Question:
I am following: <URL> and it was when during implementing the animation something went wrong. But I am not sure why:
Game1.cs (the only method I changed here was LoadContent()-method and UpdatePlayer()-method.
'''
using System;
using System.Collections.Generic;
using System.Linq;
using Microsoft.Xna.Framework;
using Microsoft.Xna.Framework.Audio;
using Microsoft.Xna.Framework.Content;
using Microsoft.Xna.Framework.GamerServices;
using Microsoft.Xna.Framework.Graphics;
using Microsoft.Xna.Framework.Input;
using Microsoft.Xna.Framework.Media;
using Microsoft.Xna.Framework.Input.Touch;
namespace Shooter
{
/// <summary>
/// This is the main type for your game
/// </summary>
public class Game1 : Microsoft.Xna.Framework.Game
{
GraphicsDeviceManager graphics;
SpriteBatch spriteBatch;
//Represents the player
Player player;
KeyboardState currentKeyboardState;
KeyboardState previousKeyboardState;
GamePadState currentGamePadState;
GamePadState previousGamePadState;
float playerMoveSpeed;
public Game1()
{
graphics = new GraphicsDeviceManager(this);
Content.RootDirectory = "Content";
}
/// <summary>
/// Allows the game to perform any initialization it needs to before starting to run.
/// This is where it can query for any required services and load any non-graphic
/// related content. Calling base.Initialize will enumerate through any components
/// and initialize them as well.
/// </summary>
protected override void Initialize()
{
// TODO: Add your initialization logic here
player = new Player();
playerMoveSpeed = 8.0f;
TouchPanel.EnabledGestures = GestureType.FreeDrag;
base.Initialize();
}
/// <summary>
/// LoadContent will be called once per game and is the place to load
/// all of your content.
/// </summary>
protected override void LoadContent()
{
// Create a new SpriteBatch, which can be used to draw textures.
spriteBatch = new SpriteBatch(GraphicsDevice);
// TODO: use this.Content to load your game content here
//Load the player resources
// Load the player resources
Animation playerAnimation = new Animation();
Texture2D playerTexture = Content.Load<Texture2D>("shipAnimation");
playerAnimation.Initialize(playerTexture, Vector2.Zero, 115, 69, 8, 30, Color.White, 1f, true);
Vector2 playerPosition = new Vector2(GraphicsDevice.Viewport.TitleSafeArea.X, GraphicsDevice.Viewport.TitleSafeArea.Y
+ GraphicsDevice.Viewport.TitleSafeArea.Height / 2);
player.Initialize(playerAnimation, playerPosition);
}
/// <summary>
/// UnloadContent will be called once per game and is the place to unload
/// all content.
/// </summary>
protected override void UnloadContent()
{
// TODO: Unload any non ContentManager content here
}
/// <summary>
/// Allows the game to run logic such as updating the world,
/// checking for collisions, gathering input, and playing audio.
/// </summary>
/// <param name="gameTime">Provides a snapshot of timing values.</param>
protected override void Update(GameTime gameTime)
{
// Allows the game to exit
if (GamePad.GetState(PlayerIndex.One).Buttons.Back == ButtonState.Pressed)
this.Exit();
previousGamePadState = currentGamePadState;
previousKeyboardState = currentKeyboardState;
currentKeyboardState = Keyboard.GetState();
currentGamePadState = GamePad.GetState(PlayerIndex.One);
UpdatePlayer(gameTime);
base.Update(gameTime);
}
private void UpdatePlayer(GameTime gameTime)
{
player.Update(gameTime);
player.Position.X += currentGamePadState.ThumbSticks.Left.X *playerMoveSpeed;
player.Position.Y -= currentGamePadState.ThumbSticks.Left.Y *playerMoveSpeed;
if (currentKeyboardState.IsKeyDown(Keys.Left) || currentGamePadState.DPad.Left == ButtonState.Pressed)
{
player.Position.X -= playerMoveSpeed;
}
if (currentKeyboardState.IsKeyDown(Keys.Right) || currentGamePadState.DPad.Right == ButtonState.Pressed)
{
player.Position.X += playerMoveSpeed;
}
if (currentKeyboardState.IsKeyDown(Keys.Up) || currentGamePadState.DPad.Up == ButtonState.Pressed)
{
player.Position.Y -= playerMoveSpeed;
}
if (currentKeyboardState.IsKeyDown(Keys.Down) || currentGamePadState.DPad.Down == ButtonState.Pressed)
{
player.Position.Y += playerMoveSpeed;
}
//Make sure the player does not go out of bounds
player.Position.X = MathHelper.Clamp(player.Position.X, 0, GraphicsDevice.Viewport.Width - player.Width);
player.Position.Y = MathHelper.Clamp(player.Position.Y, 0, GraphicsDevice.Viewport.Height - player.Height);
}
/// <summary>
/// This is called when the game should draw itself.
/// </summary>
/// <param name="gameTime">Provides a snapshot of timing values.</param>
protected override void Draw(GameTime gameTime)
{
GraphicsDevice.Clear(Color.CornflowerBlue);
// TODO: Add your drawing code here
spriteBatch.Begin();
player.Draw(spriteBatch);
spriteBatch.End();
base.Draw(gameTime);
}
}
}
'''
Player.cs
'''
using System;
using Microsoft.Xna.Framework;
using Microsoft.Xna.Framework.Graphics;
namespace Shooter
{
class Player
{
//Animation representing the player
public Animation PlayerAnimation;
//Position of the Player relative to the upper left side of the screen
public Vector2 Position;
//State of the player
public bool Active;
//Amount of hit points that player has
public int Health;
//Get the width of the player ship
public int Width
{
get { return PlayerAnimation.FrameWidth; }
}
//Get the height of the player ship
public int Height
{
get { return PlayerAnimation.FrameHeight; }
}
public void Initialize(Animation animation, Vector2 position)
{
PlayerAnimation = animation;
//Set the starting position of the player around the middle of the screen and to the back
Position = position;
//Set the player to be active
Active = true;
//Set the player health
Health = 100;
}
public void Update(GameTime gameTime)
{
PlayerAnimation.Position = Position;
PlayerAnimation.Update(gameTime);
}
public void Draw(SpriteBatch spriteBatch)
{
PlayerAnimation.Draw(spriteBatch);
}
}
}
'''
Animation.cs
'''
using System;
using Microsoft.Xna.Framework;
using Microsoft.Xna.Framework.Content;
using Microsoft.Xna.Framework.Graphics;
namespace Shooter
{
class Animation
{
// The image representing the collection of images used for animation
Texture2D spriteStrip;
// The scale used to display the sprite strip
float scale;
// The time since we last updated the frame
int elapsedTime;
// The time we display a frame until the next one
int frameTime;
// The number of frames that the animation contains
int frameCount;
// The index of the current frame we are displaying
int currentFrame;
// The color of the frame we will be displaying
Color color;
// The area of the image strip we want to display
Rectangle sourceRect = new Rectangle();
// The area where we want to display the image strip in the game
Rectangle destinationRect = new Rectangle();
// Width of a given frame
public int FrameWidth;
// Height of a given frame
public int FrameHeight;
// The state of the Animation
public bool Active;
// Determines if the animation will keep playing or deactivate after one run
public bool Looping;
// Width of a given frame
public Vector2 Position;
public void Initialize(Texture2D texture, Vector2 position,
int frameWidth, int frameHeight, int frameCount,
int frametime, Color color, float scale, bool looping)
{
// Keep a local copy of the values passed in
this.color = color;
this.FrameWidth = frameWidth;
this.FrameHeight = frameHeight;
this.frameCount = frameCount;
this.frameTime = frametime;
this.scale = scale;
Looping = looping;
Position = position;
spriteStrip = texture;
// Set the time to zero
elapsedTime = 0;
currentFrame = 0;
// Set the Animation to active by default
Active = true;
}
public void Update(GameTime gameTime)
{
// Do not update the game if we are not active
if (Active == false)
return;
// Update the elapsed time
elapsedTime += (int)gameTime.ElapsedGameTime.TotalMilliseconds;
// If the elapsed time is larger than the frame time
// we need to switch frames
if (elapsedTime > frameTime)
{
// Move to the next frame
currentFrame++;
// If the currentFrame is equal to frameCount reset currentFrame to zero
if (currentFrame == frameCount)
{
currentFrame = 0;
// If we are not looping deactivate the animation
if (Looping == false)
Active = false;
}
// Reset the elapsed time to zero
elapsedTime = 0;
}
// Grab the correct frame in the image strip by multiplying the currentFrame index by the frame width
sourceRect = new Rectangle(currentFrame * FrameWidth, 0, FrameWidth, FrameHeight);
// Grab the correct frame in the image strip by multiplying the currentFrame index by the frame width
destinationRect = new Rectangle((int)Position.X - (int)(FrameWidth * scale) / 2,
(int)Position.Y - (int)(FrameHeight * scale) / 2,
(int)(FrameWidth * scale),
(int)(FrameHeight * scale));
}
public void Draw(SpriteBatch spriteBatch)
{
if (Active)
{
spriteBatch.Draw(spriteStrip, destinationRect, sourceRect, color);
}
}
}
}
'''
In Game1.cs this is what checking the boundaries. However, this was not changed in this part of the tutorial, so I am not sure why it started to happen, have I missed something? Anything you guys can point out that I did wrong?
'''
//Make sure the player does not go out of bounds
player.Position.X = MathHelper.Clamp(player.Position.X, 0, GraphicsDevice.Viewport.Width - player.Width);
player.Position.Y = MathHelper.Clamp(player.Position.Y, 0, GraphicsDevice.Viewport.Height - player.Height);
'''
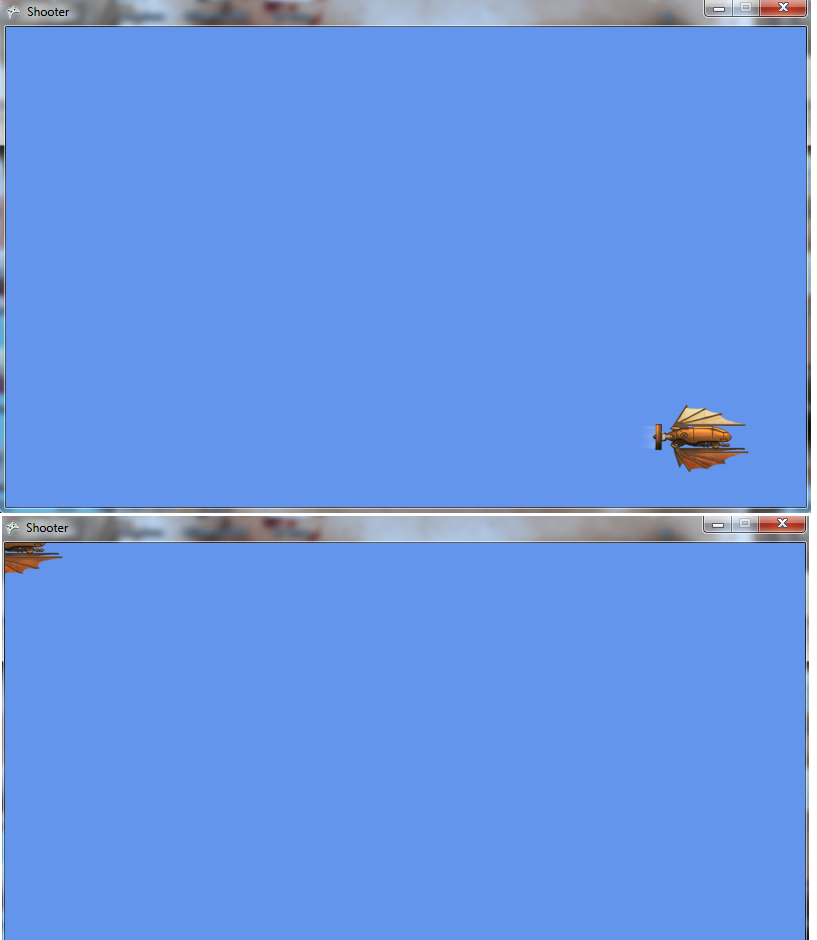
Answer: After looking at your code, My best guess is that the problem is with the draw function of your animation and how 'destinationRect' is defined.
It looks like the game thinks that the center of your Animation is the top-left corner of your animation..
I think maybe you want to set 'destinationRect' in the Update method of your animation like so
'''
// Grab the correct frame in the image strip by multiplying the currentFrame index by the frame width
destinationRect = new Rectangle(
(int)Position.X,
(int)Position.Y,
(int)(FrameWidth * scale),
(int)(FrameHeight * scale));
'''
with the Rectangle's 'X' and 'Y' coordinates being the top left corner of your animation instead of the center.